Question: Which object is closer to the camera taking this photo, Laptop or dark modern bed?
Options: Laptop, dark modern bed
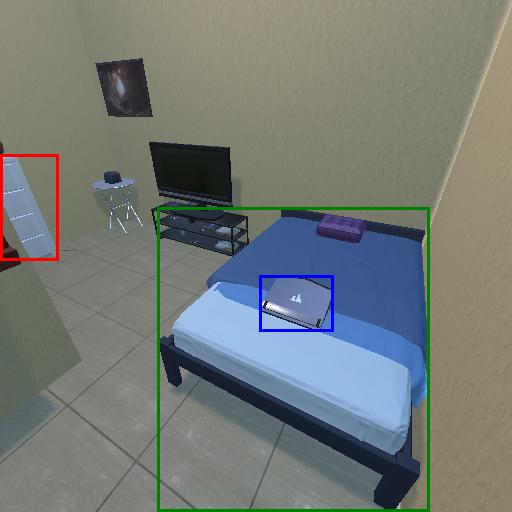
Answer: Laptop